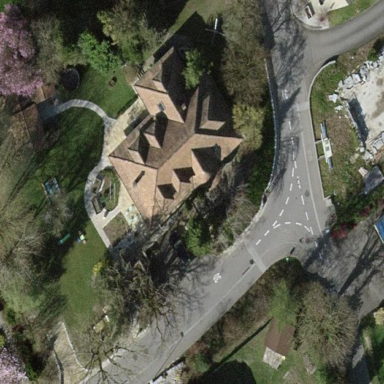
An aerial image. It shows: Detached building with hipped roof shape.